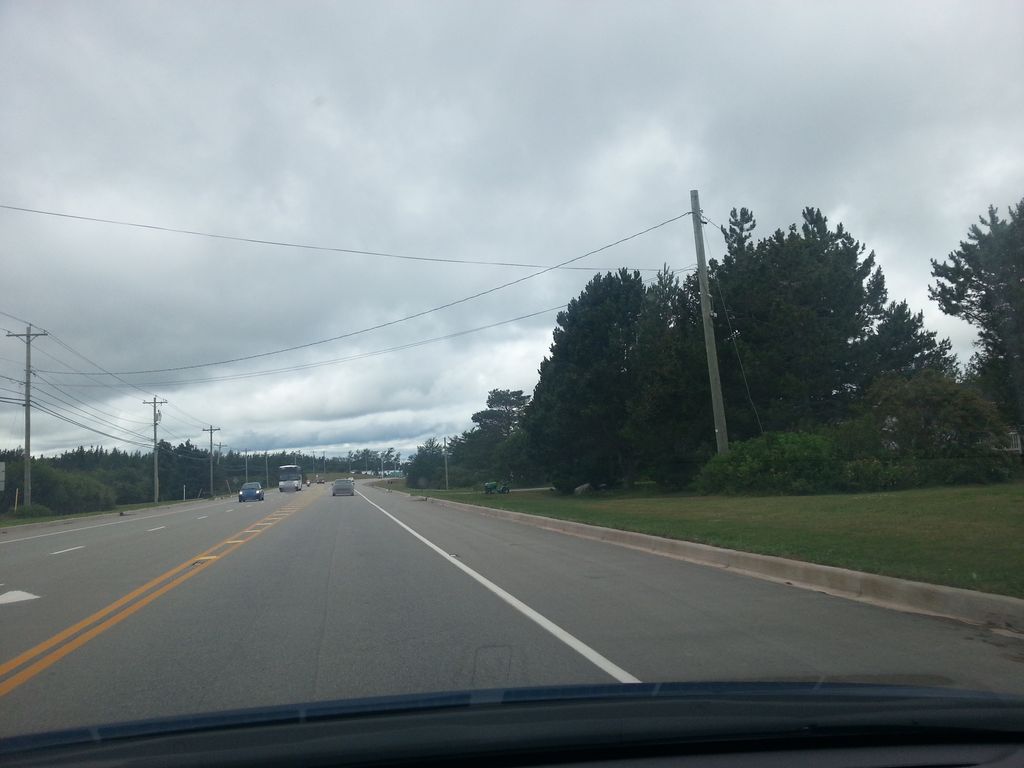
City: charlottetown